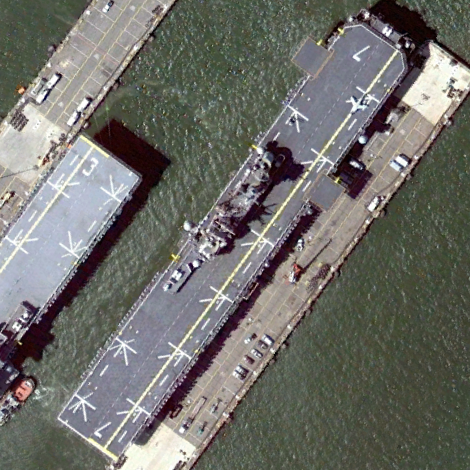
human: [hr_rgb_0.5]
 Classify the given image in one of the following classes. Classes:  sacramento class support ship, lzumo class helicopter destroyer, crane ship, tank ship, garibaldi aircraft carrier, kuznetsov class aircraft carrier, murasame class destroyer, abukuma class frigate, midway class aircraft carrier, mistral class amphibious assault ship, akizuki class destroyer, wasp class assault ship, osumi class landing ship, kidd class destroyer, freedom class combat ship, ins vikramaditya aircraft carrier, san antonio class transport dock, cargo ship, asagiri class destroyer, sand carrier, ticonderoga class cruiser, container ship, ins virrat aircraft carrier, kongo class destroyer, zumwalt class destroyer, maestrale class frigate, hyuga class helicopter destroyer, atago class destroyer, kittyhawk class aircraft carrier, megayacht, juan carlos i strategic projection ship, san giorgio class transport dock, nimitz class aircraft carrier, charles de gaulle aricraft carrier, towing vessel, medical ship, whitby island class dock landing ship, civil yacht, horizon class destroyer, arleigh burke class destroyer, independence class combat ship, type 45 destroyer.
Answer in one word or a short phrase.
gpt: Wasp class assault ship